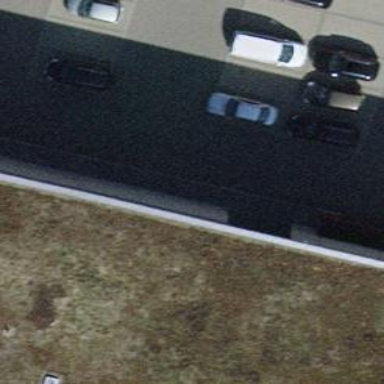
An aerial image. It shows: Road serving as parking aisle.